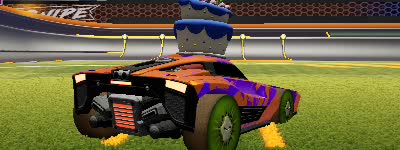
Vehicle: breakout